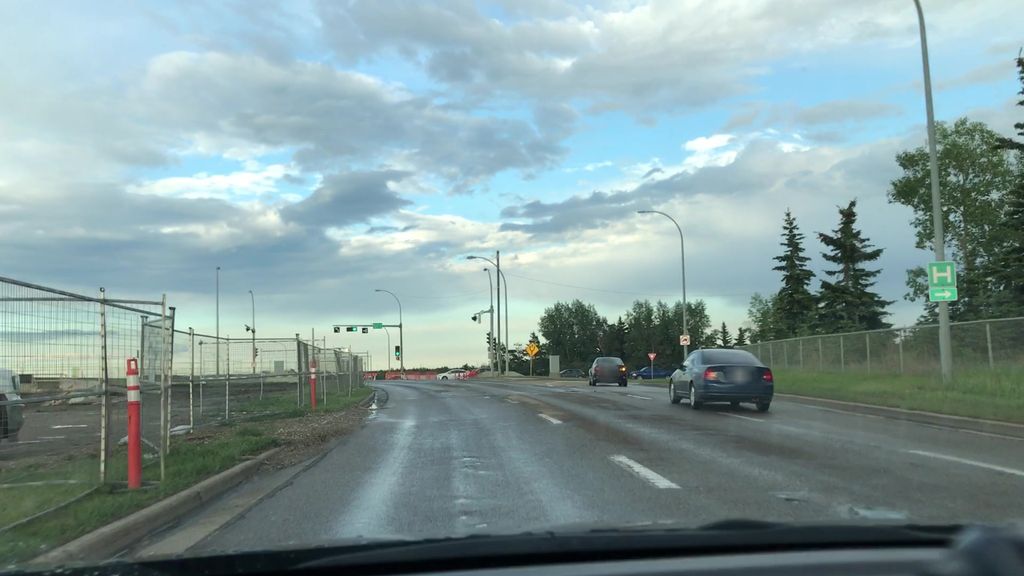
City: edmonton